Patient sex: M
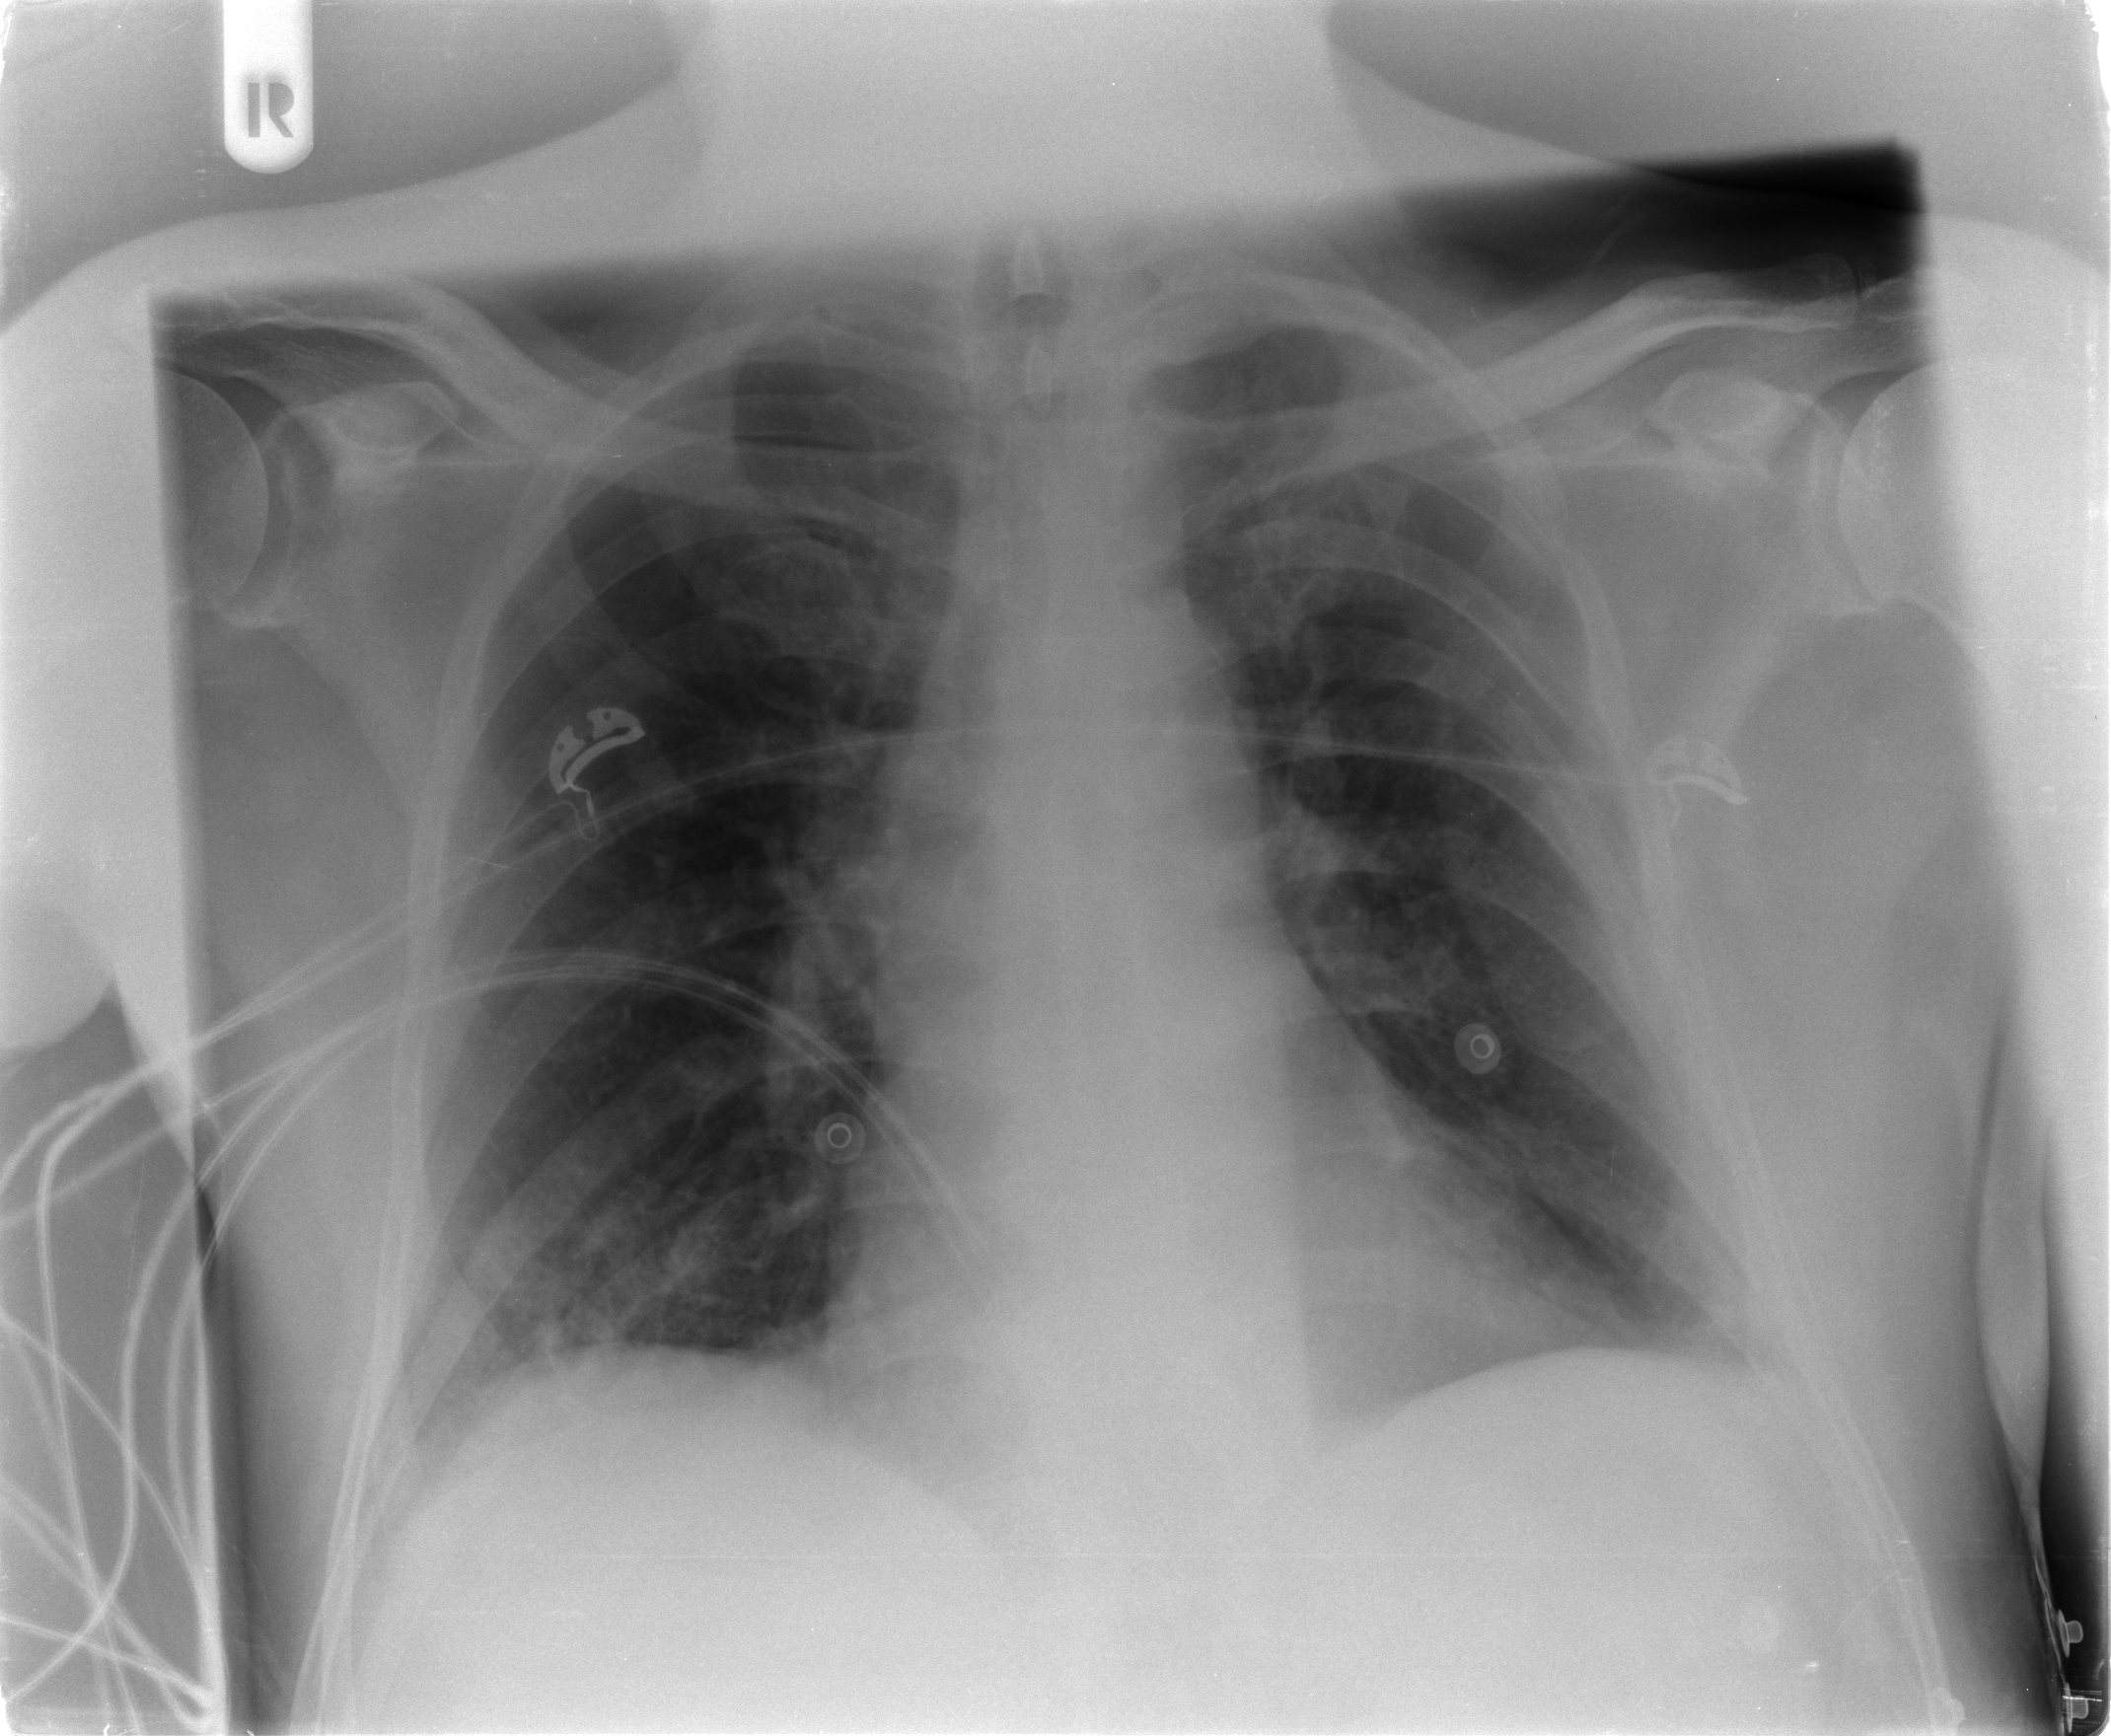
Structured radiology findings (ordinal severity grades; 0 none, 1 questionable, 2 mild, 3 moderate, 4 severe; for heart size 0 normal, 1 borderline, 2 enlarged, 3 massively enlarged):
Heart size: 0
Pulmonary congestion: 2
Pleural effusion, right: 1
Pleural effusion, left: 1
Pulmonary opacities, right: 0
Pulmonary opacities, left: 0
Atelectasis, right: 2
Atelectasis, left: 2